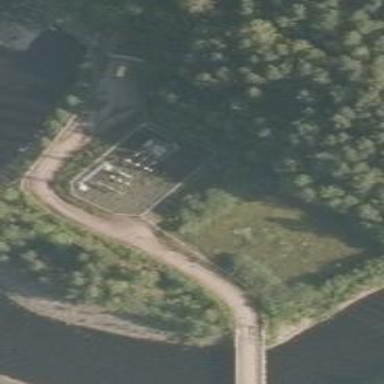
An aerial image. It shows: Industrial power substation enclosed by fence.